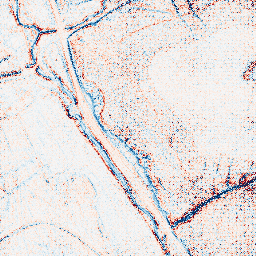
Category: edge_preserving
Decomposition family: anisotropic_diffusion
Decomposition parameters: iterations: 10
kappa: 50
gamma: 0.1
Upsampling method: regularized
Upsampling parameters: scale: 4
lambda_reg: 0.1
Upsampling scale: 4